Aerial crown-view tile of a tropical tree (Barro Colorado Island, Panama), acquired 20250317:
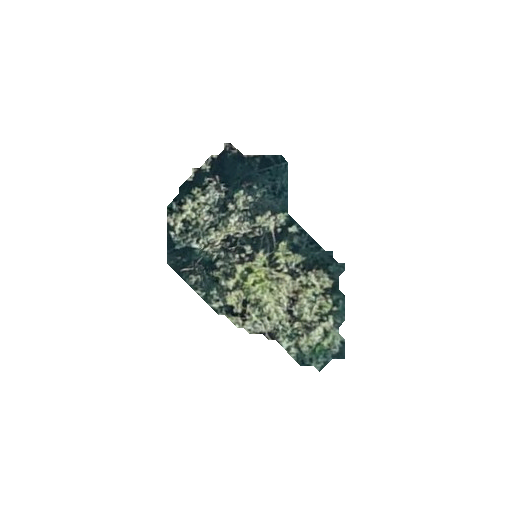
Species: Luehea seemannii
GBIF accepted scientific name: Luehea seemannii
Crown area: 36.536 m²